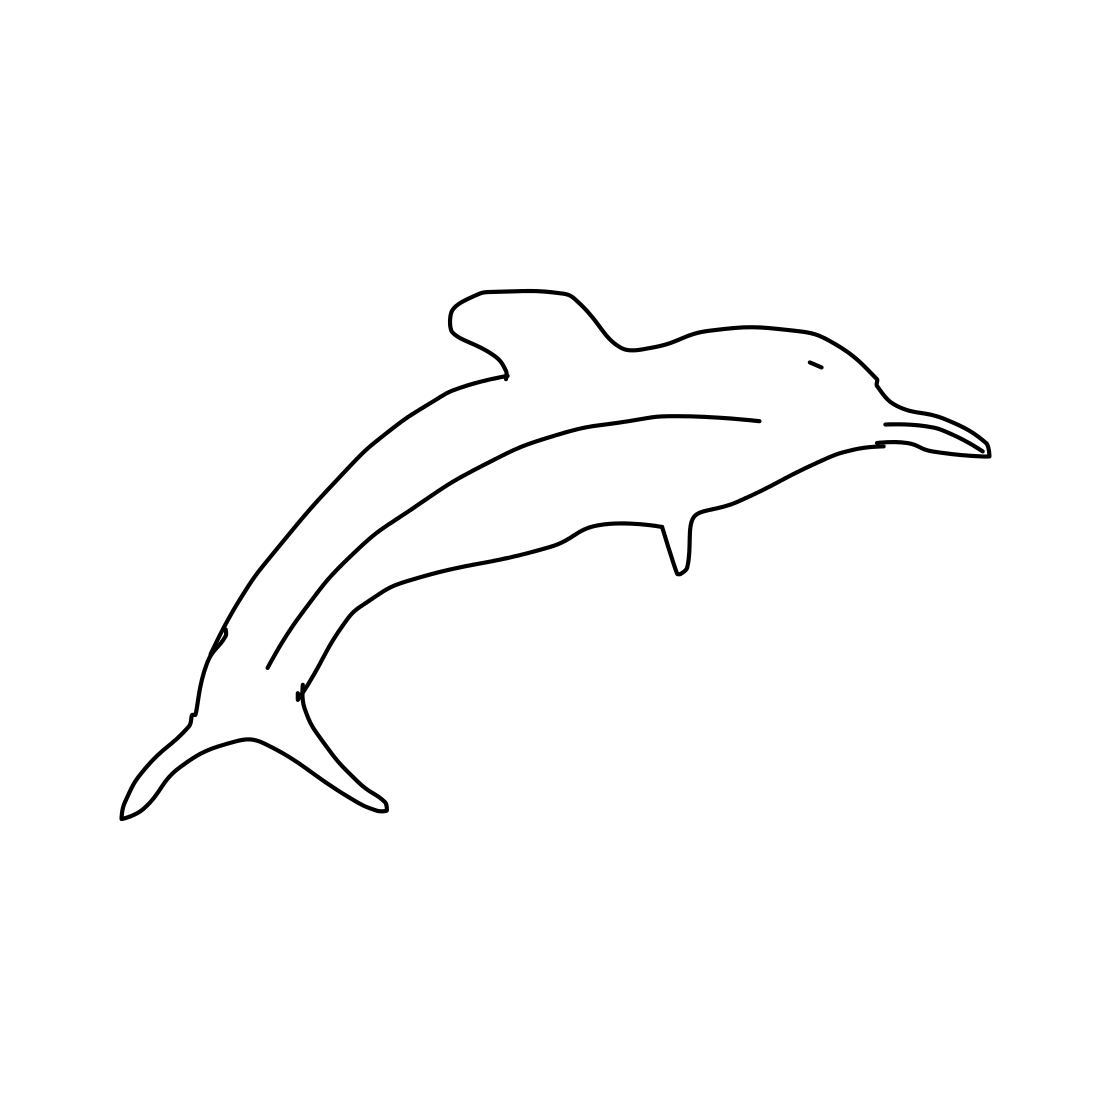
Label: dolphin